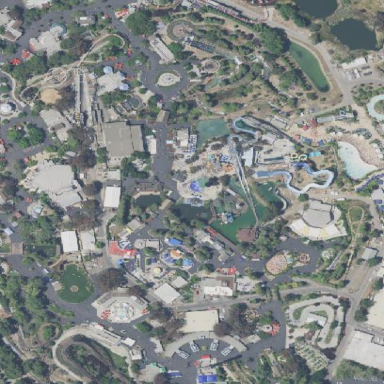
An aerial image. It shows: Theme park.